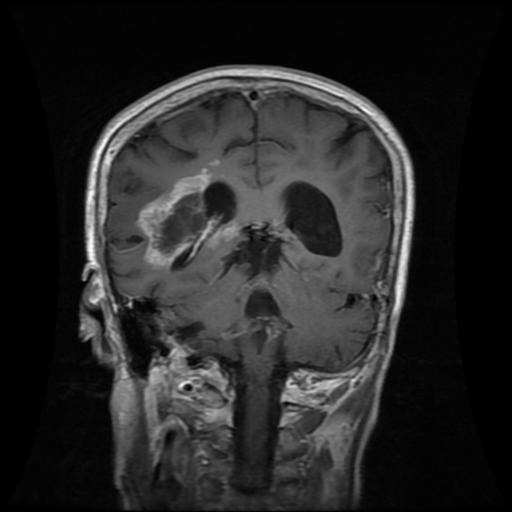
Label: glioma